Question: In my asp.net + VB Gridview, I had bind several column from datatable into one single column of the gridview.
But I have no idea how to pass the time value from datatable to MKB TimeSelector in gridview and update. Please help. Thanks.

But I have no idea how to get those value when doing RowEditing & RowUpdating. Please help. Thanks.
The following is the VB code:
'''
Protected Sub GridView1_RowEditing(ByVal sender As Object, ByVal e As GridViewEditEventArgs)
'Set the edit index.
Gridview1.EditIndex = e.NewEditIndex
'Bind data to the GridView control.
BindData()
End Sub
Protected Sub GridView1_RowCancelingEdit(ByVal sender As Object, ByVal e As GridViewCancelEditEventArgs)
'Reset the edit index.
Gridview1.EditIndex = -1
'Bind data to the GridView control.
BindData()
End Sub
Protected Sub GridView1_RowUpdating(ByVal sender As Object, ByVal e As GridViewUpdateEventArgs)
'Retrieve the table from the session object.
Dim dt = CType(Session("dt"), DataTable)
'Update the values.
Dim row = Gridview1.Rows(e.RowIndex)
.............................
'Reset the edit index.
Gridview1.EditIndex = -1
'Bind data to the GridView control.
BindData()
End Sub
'''
The following is the aspx code:
'''
Private Sub CreateDataTable()
Dim cmd As New System.Data.SqlClient.SqlCommand
Dim sql As String
Dim reader As System.Data.SqlClient.SqlDataReader
Dim cmd3 As New System.Data.SqlClient.SqlCommand
Dim sql3 As String
Dim reader3 As System.Data.SqlClient.SqlDataReader
Using conn2 As New System.Data.SqlClient.SqlConnection(ConfigurationManager.ConnectionStrings("XXXonnectionString").ConnectionString)
conn2.Open()
cmd.Connection = conn2
sql = "SET DATEFORMAT dmy;SELECT * FROM XXXX "
cmd.CommandText = sql
reader = cmd.ExecuteReader()
Dim TempStaffKey As Integer
Dim TempPostKey As Integer
Dim TempShiftDate As DateTime
Dim TempStartTime As DateTime
Dim TempEndTime As DateTime
Dim TempSL As String
Dim TempRosterKey As Integer
Dim TempVL As String
Dim TempML As String
Dim TempPH As String
Dim TempAPH As String
Dim TempTOIL As String
Dim TempOthers As String
Dim TempShiftType As Integer
Dim TempSubmittedBy As Integer
Dim dt As New DataTable()
dt.Columns.Add(New DataColumn("StaffName", GetType(String)))
dt.Columns.Add(New DataColumn("PostCode", GetType(String)))
dt.Columns.Add(New DataColumn("StaffKey", GetType(Int32)))
dt.Columns.Add(New DataColumn("PostKey", GetType(Int32)))
'Monday
dt.Columns.Add(New DataColumn("Col1_RosterKey", GetType(Int32)))
dt.Columns.Add(New DataColumn("Col1_ShiftDate", GetType(DateTime)))
dt.Columns.Add(New DataColumn("Col1_StartTime", GetType(DateTime)))
dt.Columns.Add(New DataColumn("Col1_EndTime", GetType(DateTime)))
dt.Columns.Add(New DataColumn("Col1_SL", GetType(String)))
dt.Columns.Add(New DataColumn("Col1_VL", GetType(String)))
dt.Columns.Add(New DataColumn("Col1_ML", GetType(String)))
dt.Columns.Add(New DataColumn("Col1_PH", GetType(String)))
dt.Columns.Add(New DataColumn("Col1_APH", GetType(String)))
dt.Columns.Add(New DataColumn("Col1_TOIL", GetType(String)))
dt.Columns.Add(New DataColumn("Col1_Others", GetType(String)))
dt.Columns.Add(New DataColumn("Col1_ShiftType", GetType(Int32)))
dt.Columns.Add(New DataColumn("Col1_SubmittedBy", GetType(Int32)))
Dim dr As DataRow
While reader.Read() '---For each row
g_TempStaffKey = "0"
TempStaffKey = reader("staff_key") 'will not null
g_selectstaffkey = TempStaffKey
g_selectpostkey = reader("post_key")
g_selectstaffname = RTrim(reader("name_eng"))
g_selectpostcode = RTrim(reader("post_code"))
Using conn3 As New System.Data.SqlClient.SqlConnection(ConfigurationManager.ConnectionStrings("XXXConnectionString").ConnectionString)
conn3.Open()
cmd3.Connection = conn3
sql3 = "SET DATEFORMAT dmy;SELECT * FROM xxx"
cmd3.CommandText = sql3
reader3 = cmd3.ExecuteReader()
If reader3.Read() Then
TempStaffKey = reader3("staff_key")
If Not IsDBNull(reader3("post_key")) Then
TempPostKey = reader3("post_key")
End If
If Not IsDBNull(reader3("roster_key")) Then
TempRosterKey = reader3("roster_key")
End If
If Not IsDBNull(reader3("shift_date")) Then
TempShiftDate = Format(reader3("shift_date"), "dd/MM/yyyy")
End If
If Not IsDBNull(reader3("start_time")) Then
TempStartTime = Format(reader3("start_time"), "HH:mm")
End If
If Not IsDBNull(reader3("end_time")) Then
TempEndTime = Format(reader3("end_time"), "HH:mm")
End If
If Not IsDBNull(reader3("SL")) Then
TempSL = reader3("SL")
Else
TempSL = "0"
End If
If Not IsDBNull(reader3("VL")) Then
TempVL = reader3("VL")
Else
TempVL = "0"
End If
If Not IsDBNull(reader3("ML")) Then
TempML = reader3("ML")
Else
TempML = "0"
End If
If Not IsDBNull(reader3("PH")) Then
TempPH = reader3("PH")
Else
TempPH = "0"
End If
If Not IsDBNull(reader3("APH")) Then
TempAPH = reader3("APH")
Else
TempAPH = "0"
End If
If Not IsDBNull(reader3("TOIL")) Then
TempTOIL = reader3("TOIL")
Else
TempTOIL = "0"
End If
If Not IsDBNull(reader3("Others")) Then
TempOthers = reader3("Others")
Else
TempOthers = "null"
End If
If Not IsDBNull(reader3("shift_type")) Then
TempShiftType = reader3("shift_type")
End If
If Not IsDBNull(reader3("submitted_by")) Then
TempSubmittedBy = reader3("submitted_by")
End If
dr = dt.NewRow()
dr("StaffName") = g_selectstaffname
dr("PostCode") = g_selectpostcode
dr("StaffKey") = TempStaffKey
dr("PostKey") = TempPostKey
'Col1
If TempShiftDate = g_header1 Then
dr("Col1_RosterKey") = TempRosterKey
dr("Col1_ShiftDate") = TempShiftDate
dr("Col1_StartTime") = TempStartTime
dr("Col1_EndTime") = TempEndTime
dr("Col1_SL") = TempSL
dr("Col1_VL") = TempVL
dr("Col1_ML") = TempML
dr("Col1_PH") = TempPH
dr("Col1_APH") = TempAPH
dr("Col1_TOIL") = TempTOIL
dr("Col1_Others") = TempOthers
dr("Col1_ShiftType") = TempShiftType
dr("Col1_SubmittedBy") = TempSubmittedBy
End If
End If
.................
conn3.Close()
reader3.Close()
End Using
End While
Gridview1.DataSource = dt
Gridview1.DataBind()
'Persist the table in the Session object.
Session("dt") = dt
reader.Close()
End Using
End Sub
<%@ Page Title="Input" Language="VB" MasterPageFile="~/MasterPage.master" AutoEventWireup="false" CodeFile="sd210.aspx.vb" Inherits="sd210" ValidateRequest="false"%>
<%@ Register Assembly="TimePicker" Namespace="MKB.TimePicker" TagPrefix="MKB" %>
<asp:Content ID="Content1" ContentPlaceHolderID="CPH1" Runat="Server">
<asp:ScriptManager ID="ScriptManager1" runat="server">
</asp:ScriptManager>
<asp:SqlDataSource ID="SqlDataSource1" runat="server" ConnectionString="<%$ ConnectionStrings:hris_shiftdutyConnectionString %>"SelectCommand="set language english; SET DATEFORMAT dmy; select * from troster">
</asp:SqlDataSource>
<asp:SqlDataSource ID="SqlDataSource2" runat="server" ConnectionString="<%$ ConnectionStrings:hris_shiftdutyConnectionString %>"
SelectCommand="set language english; select * from tshift_type">
</asp:SqlDataSource>
<asp:Label ID="lb_login_name" runat="server" Visible="false" ></asp:Label>
<asp:Label ID="lb_login_staff_key" runat="server" Visible="false" ></asp:Label>
<asp:Label ID="lb_login_post_key" runat="server" Visible="false" ></asp:Label>
<asp:Label ID="lb_test" runat="server" Visible="false" ></asp:Label>
<asp:GridView ID="Gridview1" runat="server"
AutoGenerateColumns = "false" Font-Names = "Arial"
AutoGenerateEditButton="True"
Font-Size = "10pt" AlternatingRowStyle-BackColor = "#C2D69B"
AllowPaging ="true"
PageSize = "20" Caption = ""
onrowdatabound="GridView1_RowDataBound"
OnRowEditing="GridView1_RowEditing"
OnRowCancelingEdit="GridView1_RowCancelingEdit"
OnRowUpdating="GridView1_RowUpdating"
OnPageIndexChanging="GridView1_PageIndexChanging">
<HeaderStyle BackColor="#4A3C8C" Font-Bold="True" ForeColor="#F7F7F7" />
<Columns>
<asp:BoundField DataField = "PostCode" HeaderText = "Post" ReadOnly ="true" />
<asp:BoundField DataField = "StaffName" HeaderText = "Name" ReadOnly ="true" />
<asp:TemplateField HeaderText="Working<br>Time">
<ItemTemplate>
<asp:Label ID="lb1_rosterkey" runat="server" Text='<%#DataBinder.Eval(Container.DataItem, "Col1_RosterKey")%>' Visible ="false" ></asp:Label>
<asp:BoundField DataField = "Col1_ShiftType" />
<MKB:TimeSelector ID="Col1_StartTime1" runat="server" DisplaySeconds="False" ReadOnly="true" MinuteIncrement="1" AmPm="AM" BorderColor="Silver"
Date="" Hour="07" Minute="0" SelectedTimeFormat="Twelve"></MKB:TimeSelector>
<MKB:TimeSelector ID="Col1_EndTime1" runat="server" DisplaySeconds="False" ReadOnly="true" MinuteIncrement="1" AmPm="PM" BorderColor="Silver"
Date="" Hour="07" Minute="0" SelectedTimeFormat="Twelve"></MKB:TimeSelector>
</ItemTemplate>
<EditItemTemplate>
<MKB:TimeSelector ID="Col1_StartTime1" runat="server" DisplaySeconds="False" MinuteIncrement="1" AmPm="AM" BorderColor="Silver"
Date="" Hour="07" Minute="0" SelectedTimeFormat="Twelve"></MKB:TimeSelector>
<MKB:TimeSelector ID="Col1_EndTime1" runat="server" DisplaySeconds="False" MinuteIncrement="1" AmPm="PM" BorderColor="Silver"
Date="" Hour="07" Minute="0" SelectedTimeFormat="Twelve"></MKB:TimeSelector>
</EditItemTemplate>
</asp:TemplateField>
<asp:TemplateField HeaderText="Leave/TOIL">
<ItemTemplate>
<asp:CheckBox
ID="cb1_VL" Enabled="false" Text="VL"
runat="server"
Checked=<%#DataBinder.Eval(Container.DataItem, "Col1_VL")%> />
<asp:CheckBox
ID="cb1_SL" Enabled="false" Text="SL"
runat="server"
Checked=<%#DataBinder.Eval(Container.DataItem, "Col1_SL")%> />
<asp:CheckBox
ID="cb1_ML" Enabled="false" Text="ML"
runat="server"
Checked=<%#DataBinder.Eval(Container.DataItem, "Col1_ML")%> />
<asp:CheckBox
ID="cb1_PH" Enabled="false" Text="PH"
runat="server"
Checked=<%#DataBinder.Eval(Container.DataItem, "Col1_PH")%> />
<asp:CheckBox
ID="cb1_APH" Enabled="false" Text="APH"
runat="server"
Checked=<%#DataBinder.Eval(Container.DataItem, "Col1_APH")%> />
<asp:CheckBox
ID="cb1_TOIL" Enabled="false" Text="TOIL"
runat="server"
Checked=<%#DataBinder.Eval(Container.DataItem, "Col1_TOIL")%> />
<br />
<%#DataBinder.Eval(Container.DataItem, "Col1_Others")%>
</ItemTemplate>
<EditItemTemplate>
<asp:CheckBox
ID="cb1_VL" Text="VL"
runat="server"
Checked=<%#DataBinder.Eval(Container.DataItem, "Col1_VL")%> />
<asp:CheckBox
ID="cb1_SL" Text="SL"
runat="server"
Checked=<%#DataBinder.Eval(Container.DataItem, "Col1_SL")%> />
<asp:CheckBox
ID="cb1_ML" Text="ML"
runat="server"
Checked=<%#DataBinder.Eval(Container.DataItem, "Col1_ML")%> />
<asp:CheckBox
ID="cb1_PH" Text="PH"
runat="server"
Checked=<%#DataBinder.Eval(Container.DataItem, "Col1_PH")%> />
<asp:CheckBox
ID="cb1_APH" Text="APH"
runat="server"
Checked=<%#DataBinder.Eval(Container.DataItem, "Col1_APH")%> />
<asp:CheckBox
ID="cb1_TOIL" Text="TOIL"
runat="server"
Checked=<%#DataBinder.Eval(Container.DataItem, "Col1_TOIL")%> />
<asp:TextBox ID="tb1_Others" runat="server" Width="50" Text='<%#DataBinder.Eval(Container.DataItem, "Col1_Others") %>'></asp:TextBox>
</EditItemTemplate>
</asp:TemplateField>
'''
............
'''
</Columns>
</asp:GridView>
</asp:Content>
'''
Joe
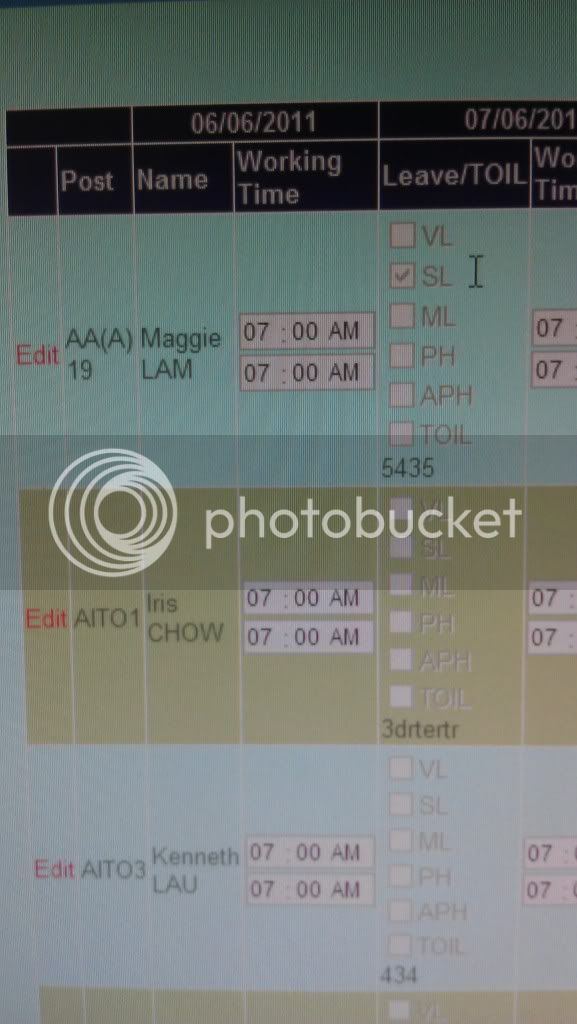
Answer: Here is a way to set your TimePicker's value when GridView is in Edit-Mode:
'''
GridView1_DataBound(ByVal sender As Object, ByVal e As GridViewRowEventArgs) Handles GridView1.RowDataBound
If e.Row.RowType = DataControlRowType.DataRow AndAlso e.Row.RowState = DataControlRowState.Edit Then
Dim row = DirectCast(e.Row.DataItem, DataRowView).Row
Dim Col1_StartTime1 = DirectCast(e.Row.FindControl("Col1_StartTime1"), MKB.TimePicker)
'set the TimePicker's Value here according to the Time-Value in the DataRow'
End If
End Sub
'''
Here is a way to get the values in RowUpdating:
'''
Private Sub GridView1_RowUpdating(ByVal sender As Object, ByVal e As GridViewUpdateEventArgs) Handles GridView1.RowUpdating
Dim dt = CType(Session("dt"), DataTable)
'Update the values.
Dim row = GridView1.Rows(e.RowIndex)
dt.Rows(row.DataItemIndex)("PostCode") = (CType((row.Cells(1).Controls(0)), TextBox)).Text
dt.Rows(row.DataItemIndex)("StaffName") = (CType((row.Cells(2).Controls(0)), TextBox)).Text
Dim Col1_StartTime1 = DirectCast(row.FindControl("Col1_StartTime1"),TimeSelector)
dt.Rows(row.DataItemIndex)("WorkingTime") = Col1_StartTime1.Value
'.....'
'Bind data to the GridView control.
BindData()
End Sub
'''